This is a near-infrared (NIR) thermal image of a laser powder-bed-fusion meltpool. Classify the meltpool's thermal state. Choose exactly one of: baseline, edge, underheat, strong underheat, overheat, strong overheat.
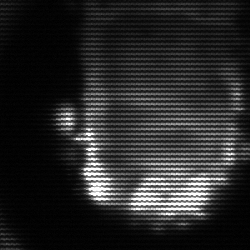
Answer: baseline